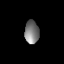
Tissue: lung
Cell type: Fibroblasts
Senescence score: 0.6232
Nuclear area (px): 325
Mean DAPI intensity: 123.582